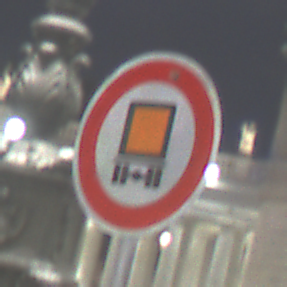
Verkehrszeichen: VerbotKennzeichnungspflichtigeKraftfahrzeugeGefaehrlicheGueter
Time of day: Night
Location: Outdoor (Urban)
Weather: PartlyCloudy
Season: NotSpecified
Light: Artificial